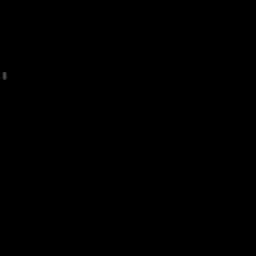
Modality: FA
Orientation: coronal
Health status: healthy
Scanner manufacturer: siemens
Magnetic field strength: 3 T
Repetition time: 12 s
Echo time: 0.092 s